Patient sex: M
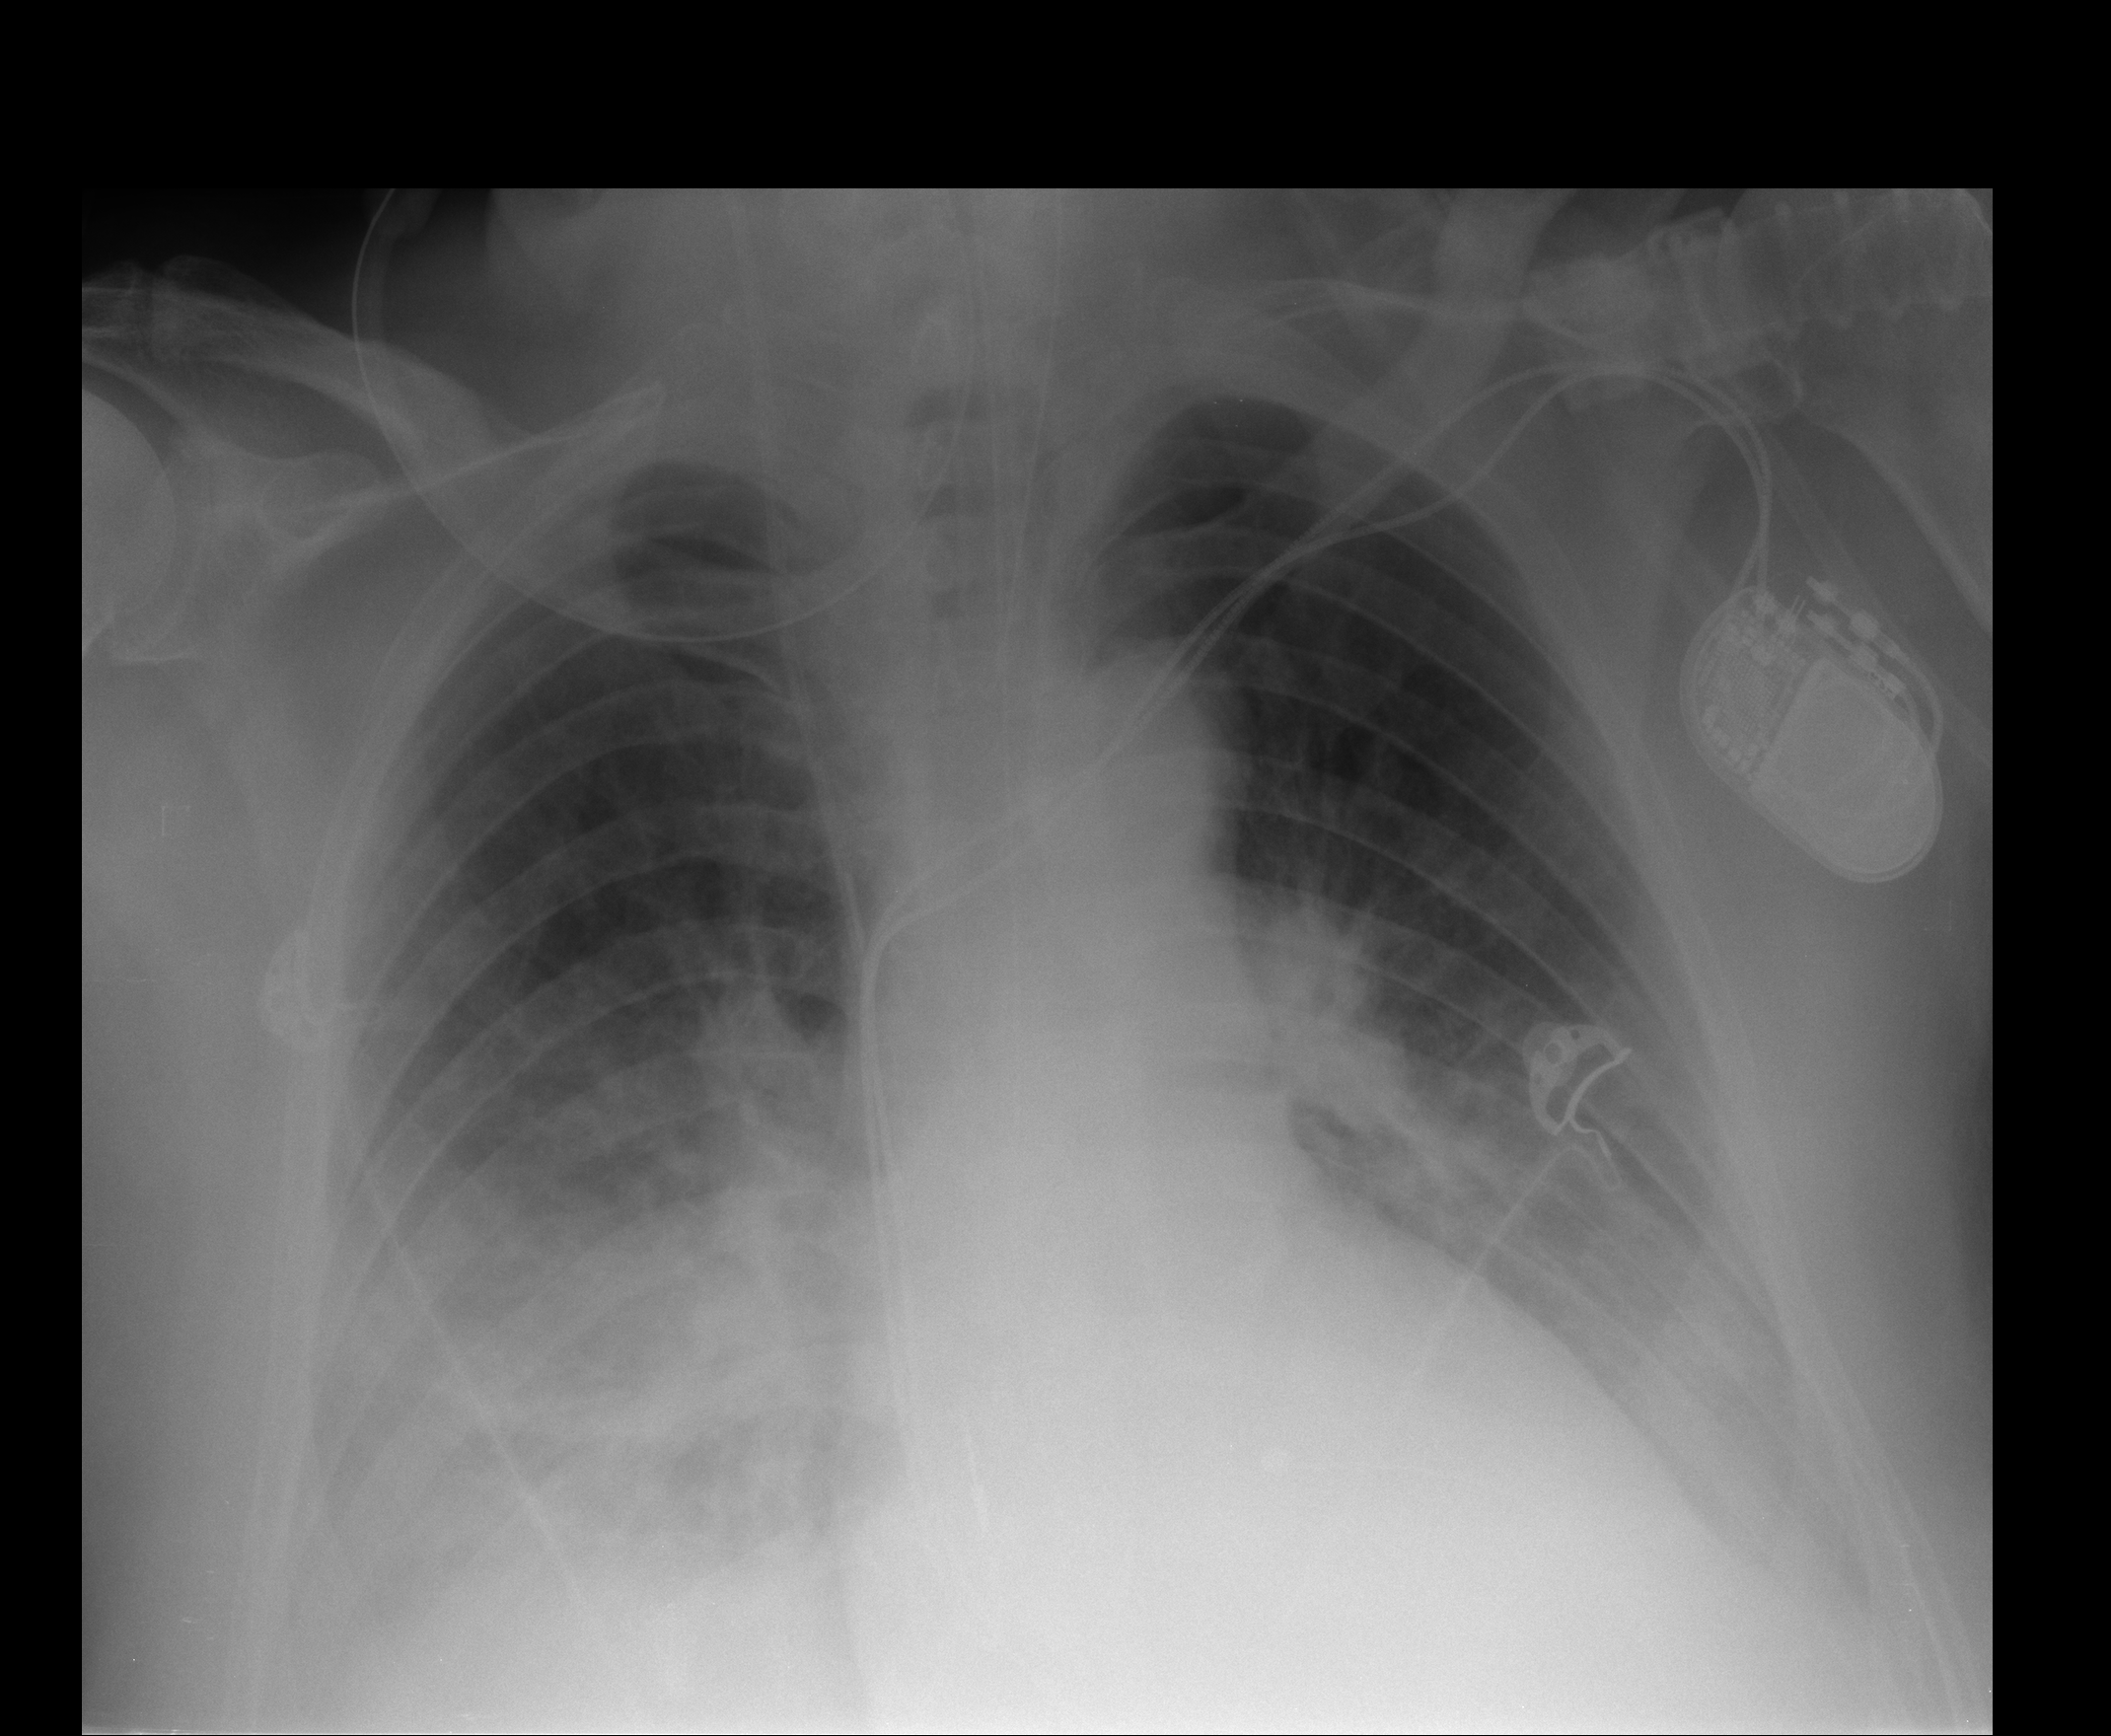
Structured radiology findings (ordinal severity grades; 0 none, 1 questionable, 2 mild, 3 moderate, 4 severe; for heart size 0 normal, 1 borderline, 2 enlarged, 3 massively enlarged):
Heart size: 0
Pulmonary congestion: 2
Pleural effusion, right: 3
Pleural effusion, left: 0
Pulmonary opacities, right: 0
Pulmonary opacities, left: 0
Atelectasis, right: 3
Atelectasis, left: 2